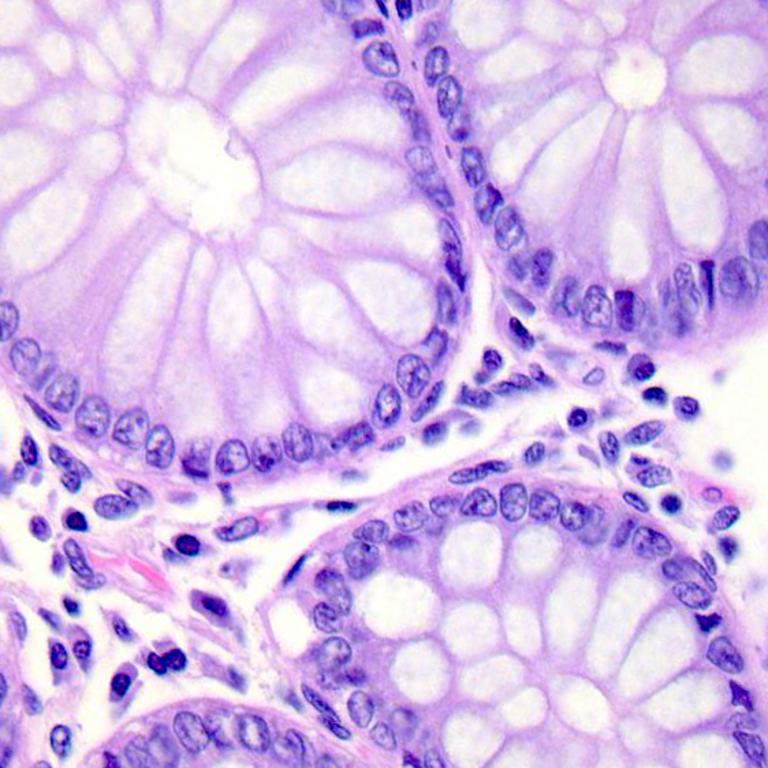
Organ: colon
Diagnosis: benign